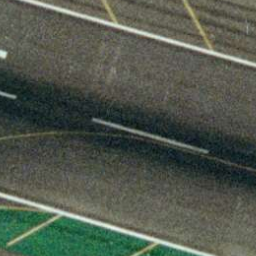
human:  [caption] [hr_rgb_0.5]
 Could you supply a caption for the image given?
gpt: A straight runway with some mark lines on it .

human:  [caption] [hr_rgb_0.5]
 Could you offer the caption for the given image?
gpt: It is a straight runway with some mark lines on it .

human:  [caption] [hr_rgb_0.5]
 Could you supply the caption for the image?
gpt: It is a straight runway with some white mark lines on it .

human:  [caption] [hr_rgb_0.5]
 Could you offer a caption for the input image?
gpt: There are some mark lines on the straight runway .

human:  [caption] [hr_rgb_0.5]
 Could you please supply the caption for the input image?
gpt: A straight runway with some white mark lines on it .